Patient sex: F
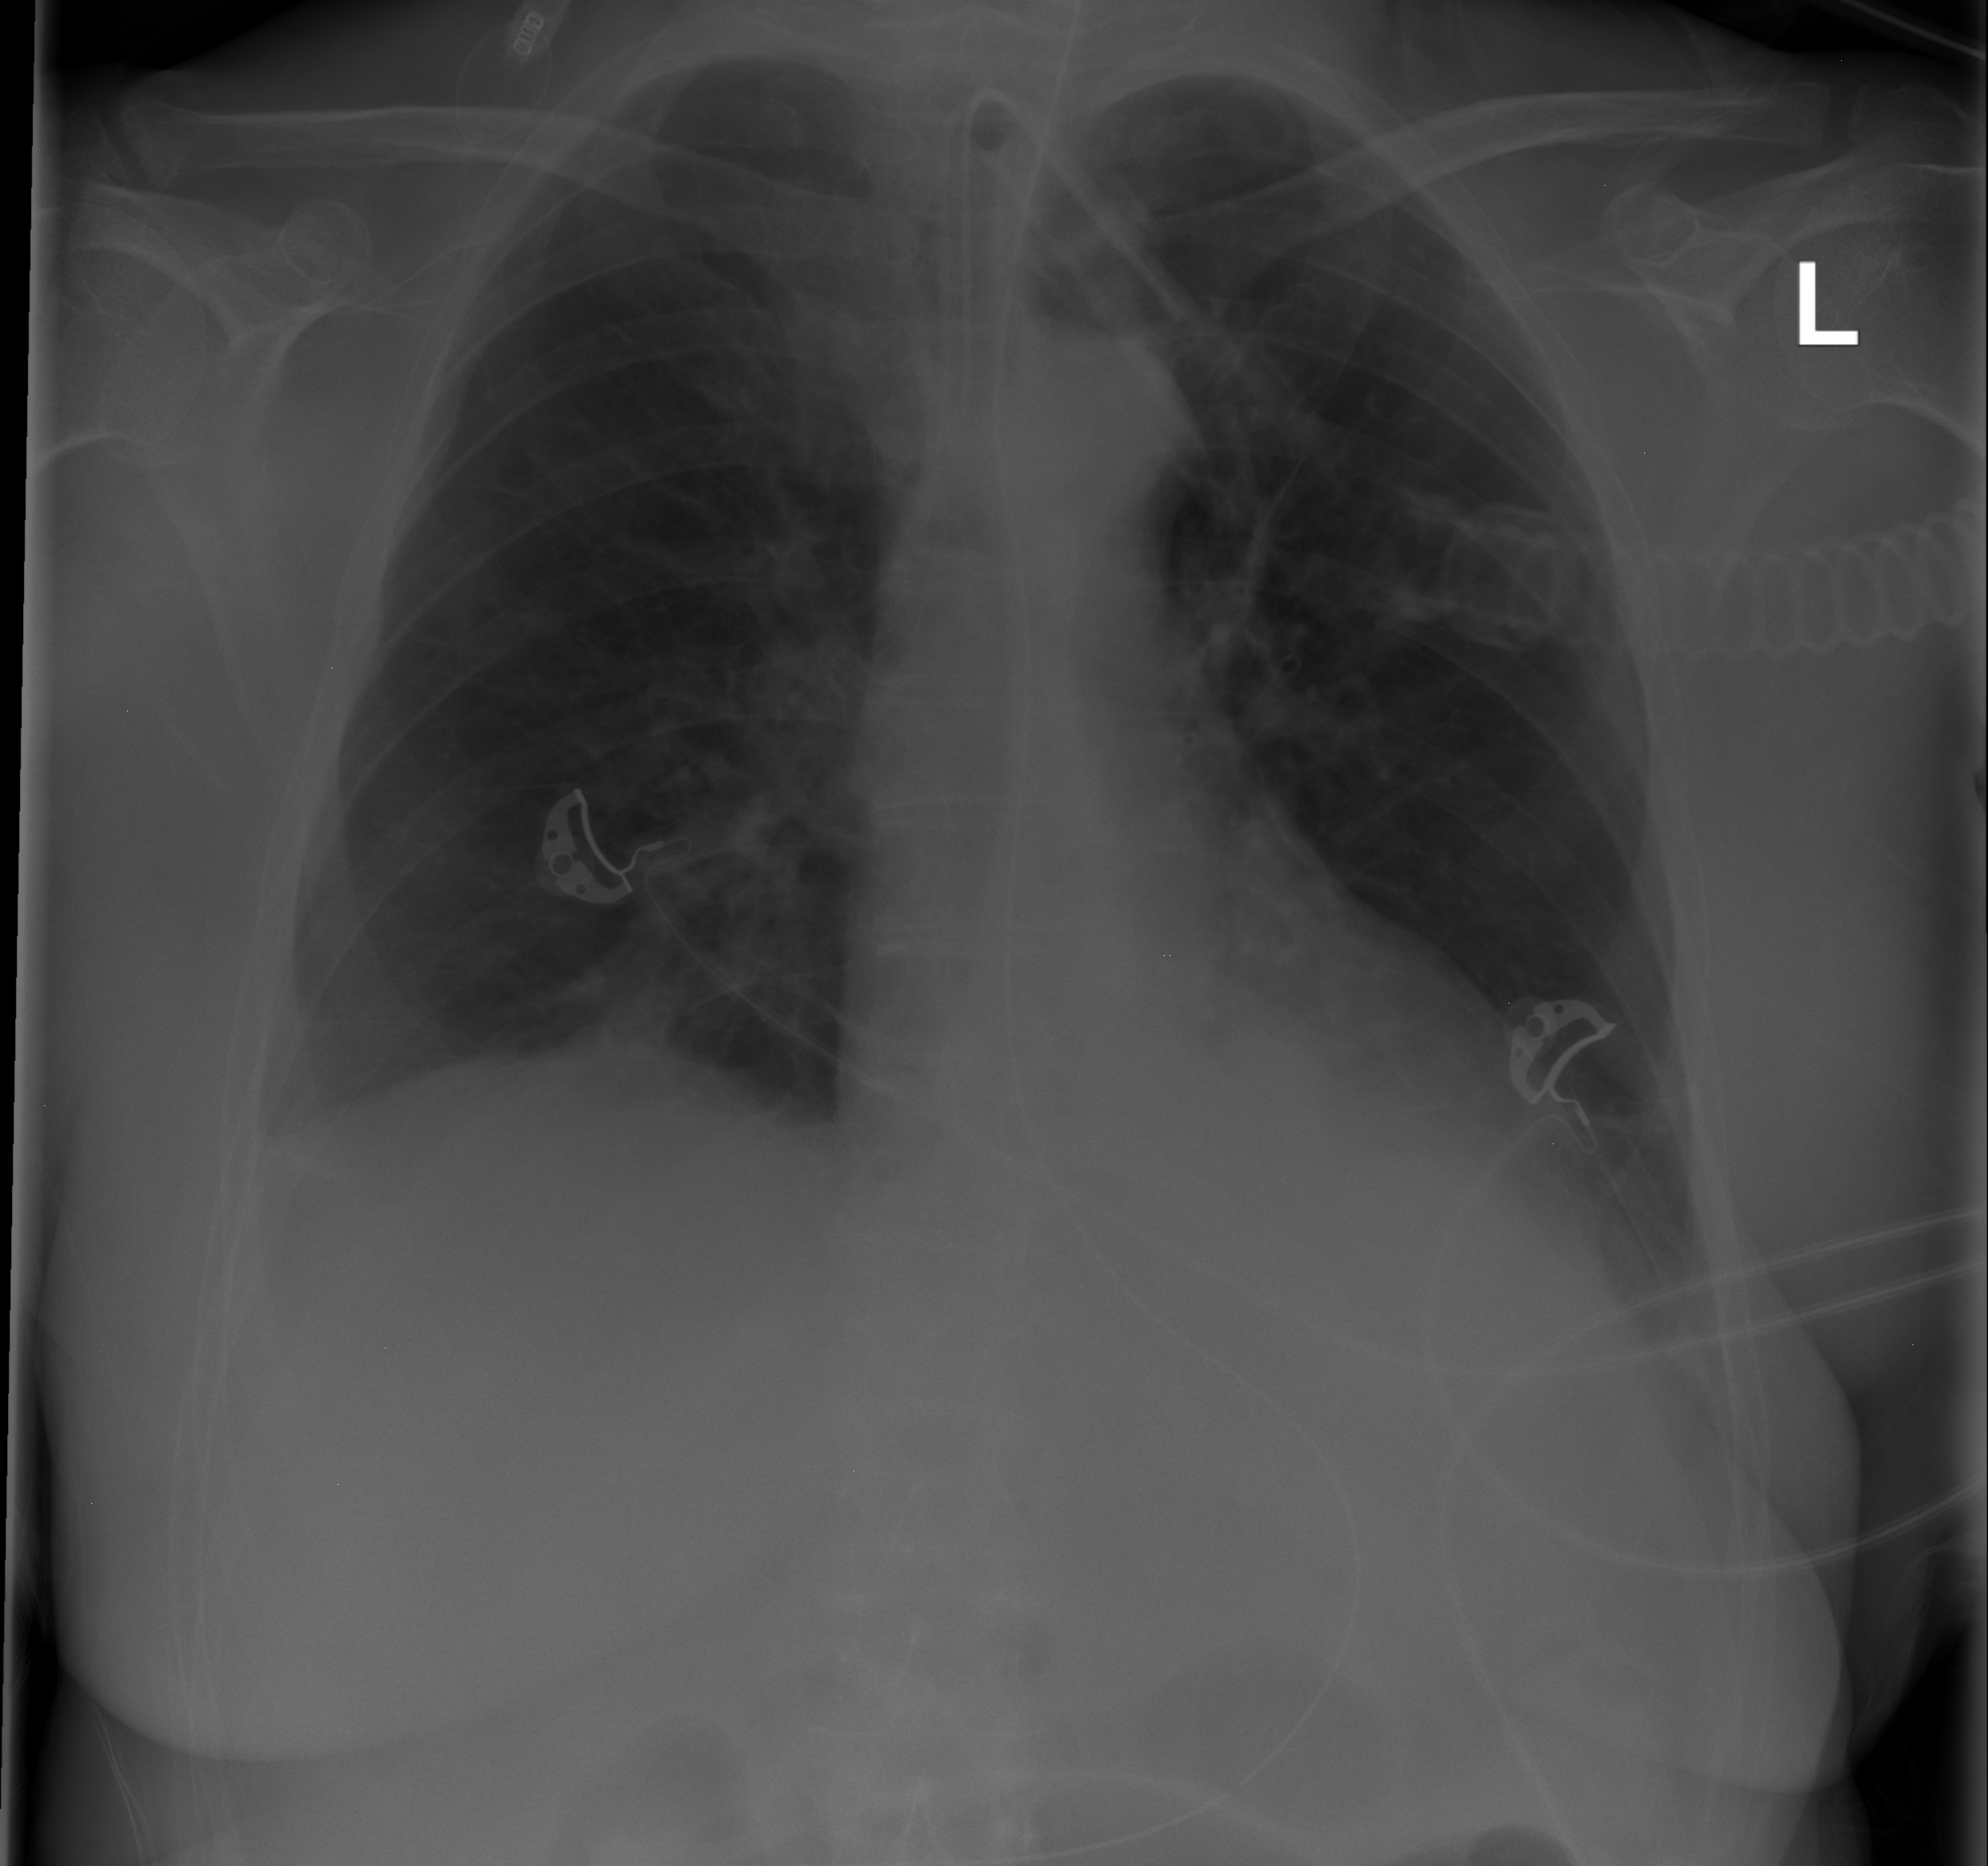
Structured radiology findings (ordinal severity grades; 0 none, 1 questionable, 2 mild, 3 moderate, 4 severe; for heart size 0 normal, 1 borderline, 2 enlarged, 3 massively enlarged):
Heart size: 0
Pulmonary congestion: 0
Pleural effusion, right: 1
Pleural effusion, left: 0
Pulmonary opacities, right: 0
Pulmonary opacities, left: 0
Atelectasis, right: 2
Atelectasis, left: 2